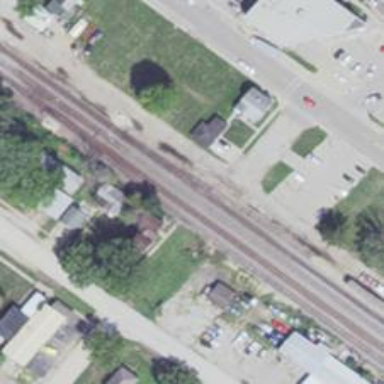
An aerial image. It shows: Junction on the railway.